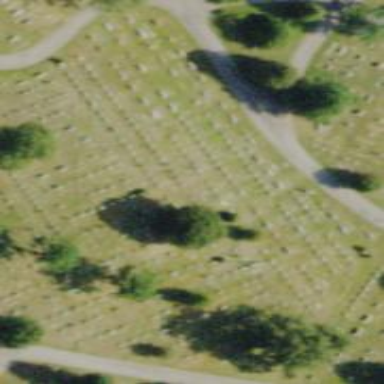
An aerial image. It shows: Sector within cemetery.